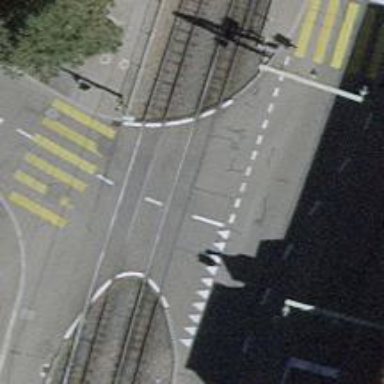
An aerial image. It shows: Level crossing along the railway.